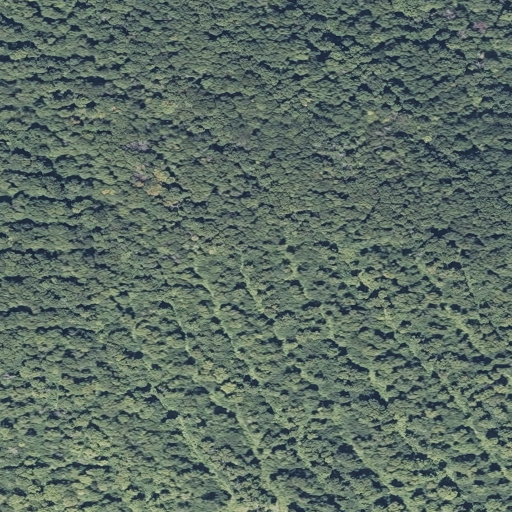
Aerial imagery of mountain in Maine named Pennington Mountain containing deciduous forest, mixed forest, and shrub